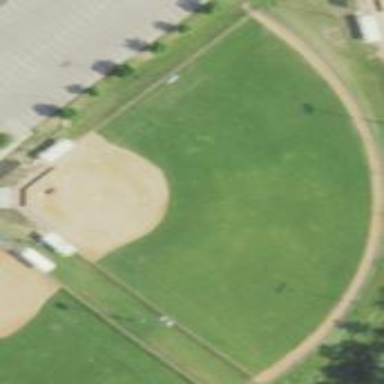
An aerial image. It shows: Baseball pitch for leisure and sports activities.